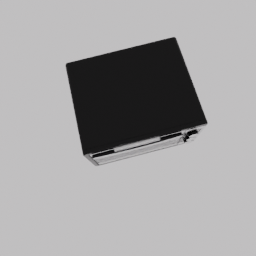
Label: appliances